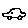
Label: car